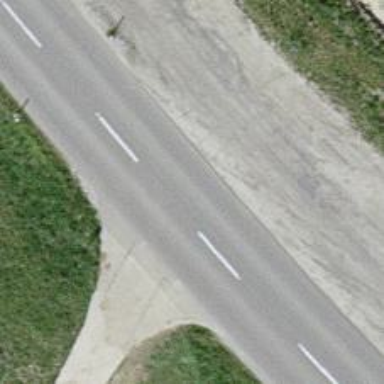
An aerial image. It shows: Tertiary road with asphalt surface.